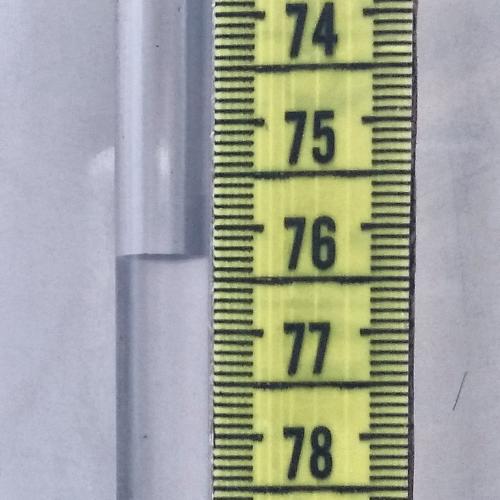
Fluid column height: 76.3 cm